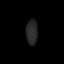
Tissue: prostate
Cell type: T cells
Senescence score: 0.3231
Nuclear area (px): 292
Mean DAPI intensity: 38.842